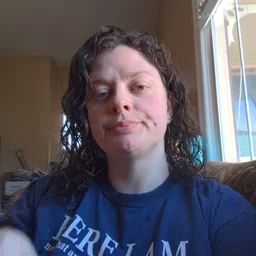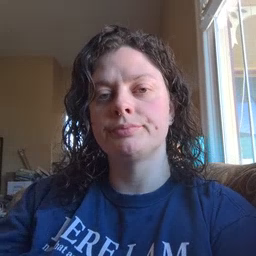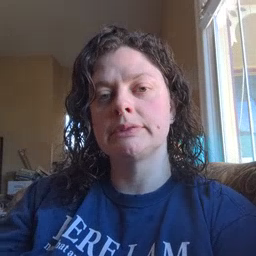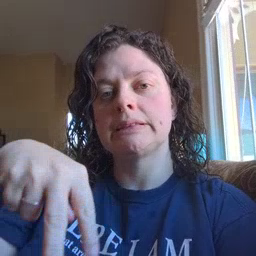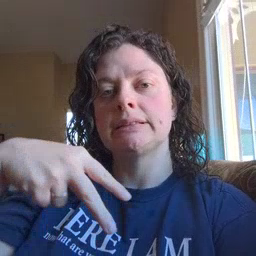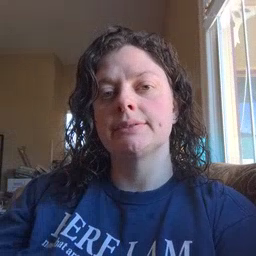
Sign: dance